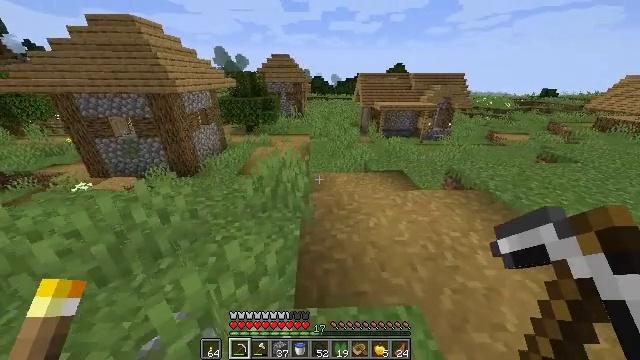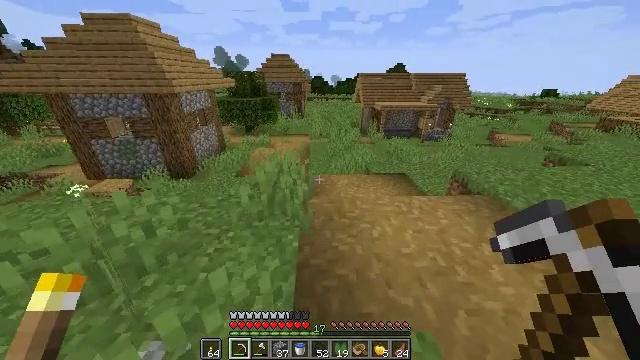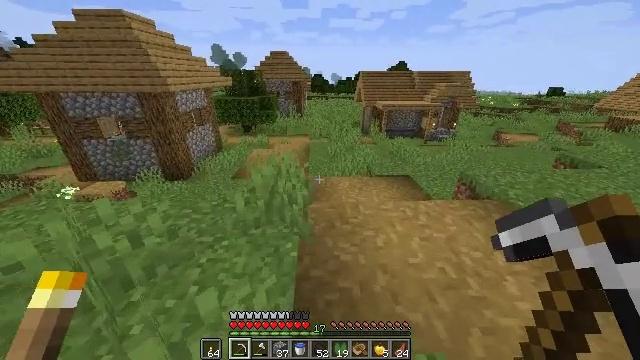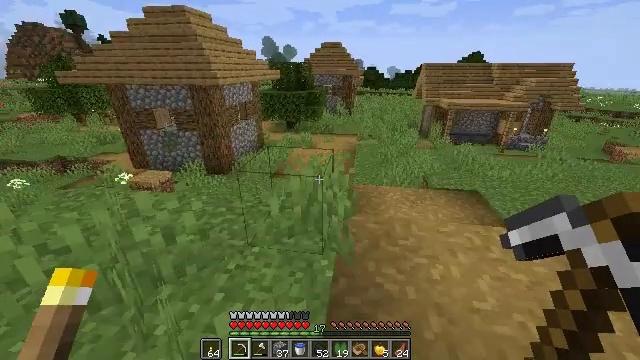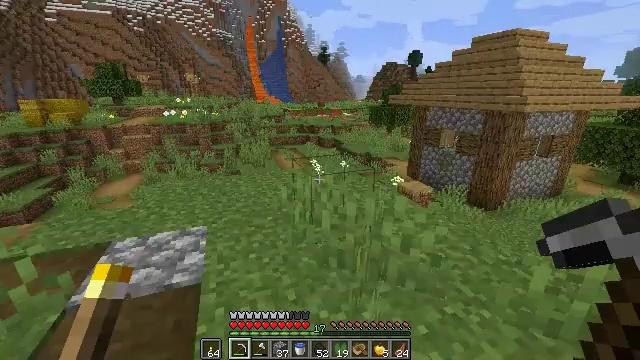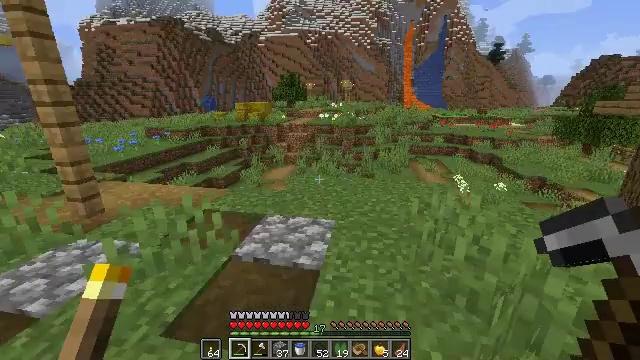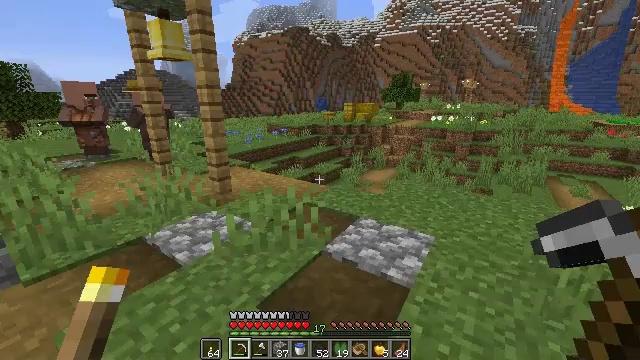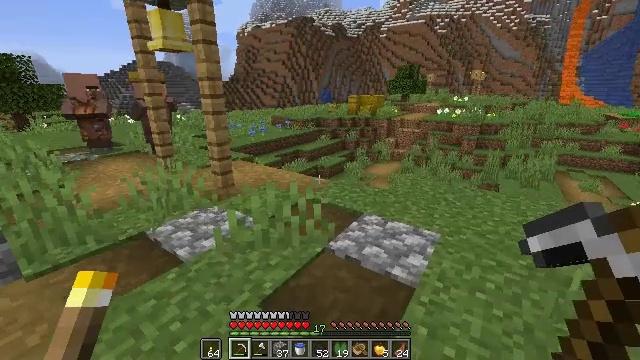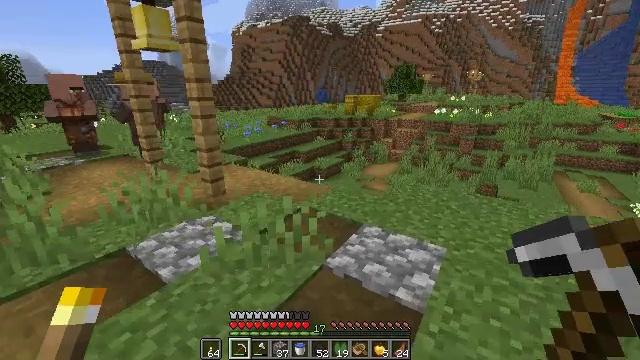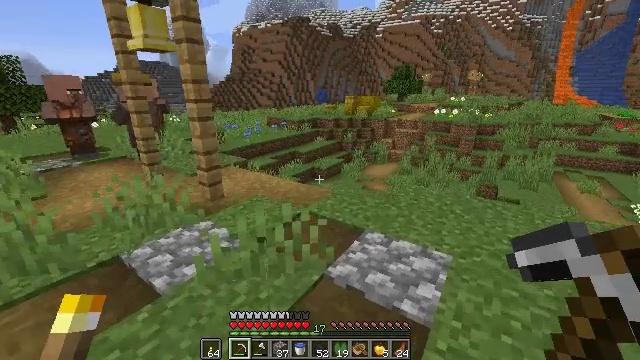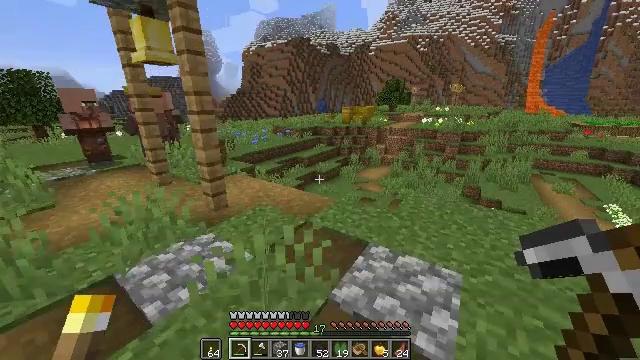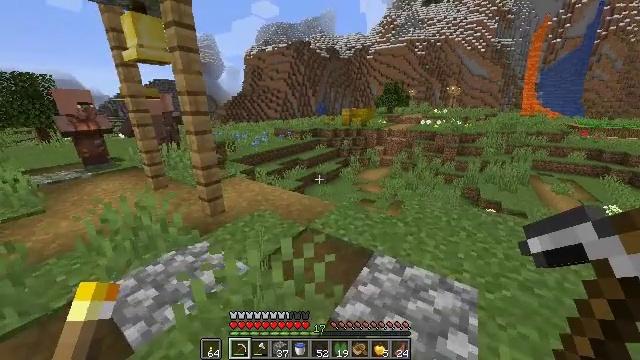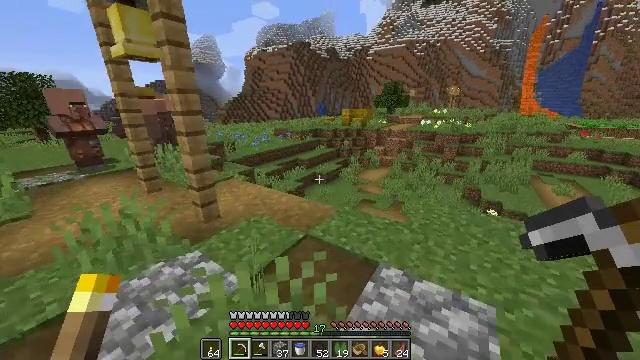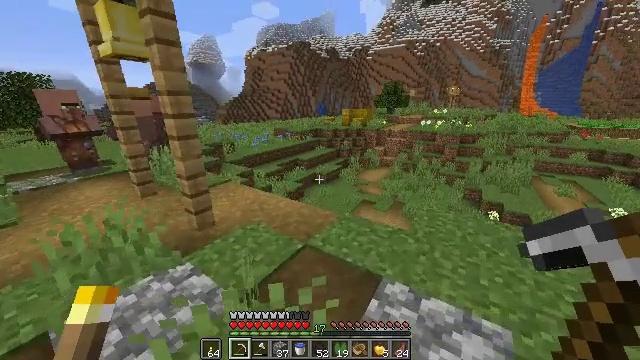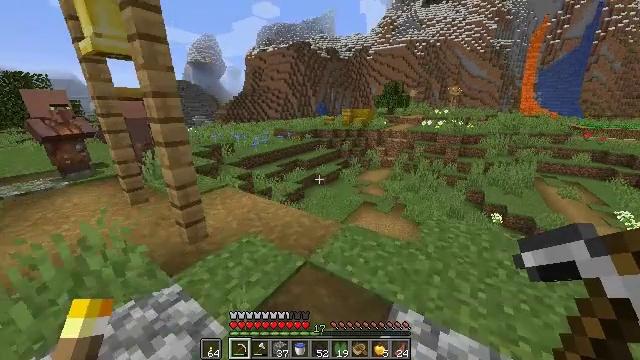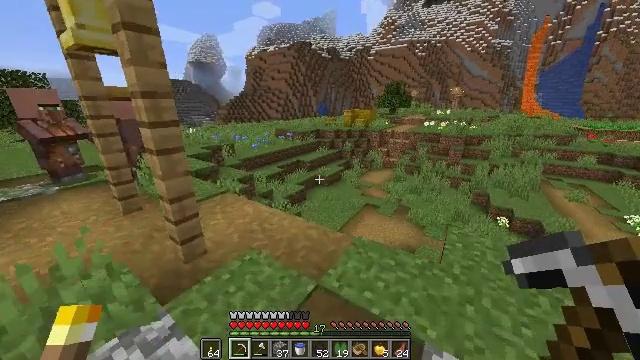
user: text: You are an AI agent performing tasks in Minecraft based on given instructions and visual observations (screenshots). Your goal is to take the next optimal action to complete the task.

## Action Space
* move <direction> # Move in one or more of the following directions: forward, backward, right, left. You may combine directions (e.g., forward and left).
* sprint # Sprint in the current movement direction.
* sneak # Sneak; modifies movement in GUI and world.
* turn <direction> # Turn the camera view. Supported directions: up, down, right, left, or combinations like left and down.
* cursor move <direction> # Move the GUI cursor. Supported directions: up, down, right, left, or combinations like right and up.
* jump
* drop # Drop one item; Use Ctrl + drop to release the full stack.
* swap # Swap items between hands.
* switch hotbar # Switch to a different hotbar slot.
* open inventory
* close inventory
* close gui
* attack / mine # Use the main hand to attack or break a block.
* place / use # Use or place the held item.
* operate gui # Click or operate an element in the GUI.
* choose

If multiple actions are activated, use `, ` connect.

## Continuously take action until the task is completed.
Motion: motion action
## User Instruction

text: Break the hay block to collect it.
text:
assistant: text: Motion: no_op
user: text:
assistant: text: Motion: no_op
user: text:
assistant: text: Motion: turn left
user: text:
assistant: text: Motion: turn left and up
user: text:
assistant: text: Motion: turn left and up
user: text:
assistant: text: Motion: move forward, turn left
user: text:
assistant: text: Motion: move forward, turn down
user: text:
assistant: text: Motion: move forward, sprint
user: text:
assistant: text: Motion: move forward, sprint
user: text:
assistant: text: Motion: move forward, sprint
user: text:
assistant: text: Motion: move forward, sprint
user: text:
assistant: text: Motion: move forward, sprint
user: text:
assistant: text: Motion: move forward, sprint
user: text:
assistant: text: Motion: move forward and move left, sprint
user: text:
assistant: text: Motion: move forward and move left, sprint
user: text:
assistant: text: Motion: move forward and move left, sprint
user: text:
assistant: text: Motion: move forward, sprint
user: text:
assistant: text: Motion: move forward, sprint
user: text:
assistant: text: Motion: move forward, sprint
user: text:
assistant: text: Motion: move forward, sprint
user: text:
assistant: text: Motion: move forward, sprint
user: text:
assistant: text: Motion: move forward, sprint
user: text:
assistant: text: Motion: move forward, sprint
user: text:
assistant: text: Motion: move forward, sprint, turn left
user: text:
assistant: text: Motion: move forward and move left, sprint, turn left and up
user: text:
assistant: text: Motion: move forward and move left, sprint, turn left and up
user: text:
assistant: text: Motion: move forward and move left, sprint
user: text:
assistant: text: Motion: move forward and move left, sprint
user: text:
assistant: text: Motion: move forward, sprint
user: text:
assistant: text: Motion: move forward, sprint, turn left